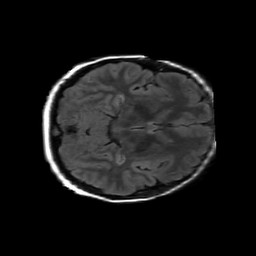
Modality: FLAIR
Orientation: axial
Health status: ill
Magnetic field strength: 3 T